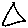
Label: triangle